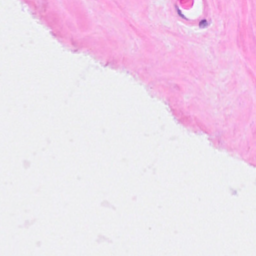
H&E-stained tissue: Breast